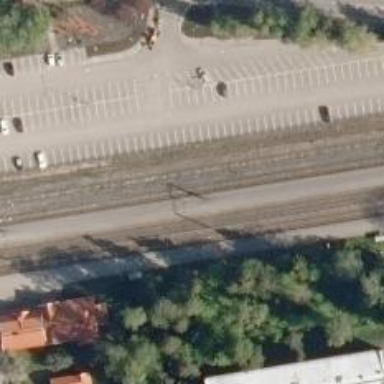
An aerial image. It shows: Rail siding with electrified contact lines.